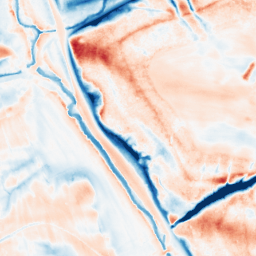
Category: classical
Decomposition family: gaussian_anisotropic
Decomposition parameters: sigma_x: 5
sigma_y: 10
Upsampling method: linear_exact
Upsampling parameters: scale: 4
Upsampling scale: 4